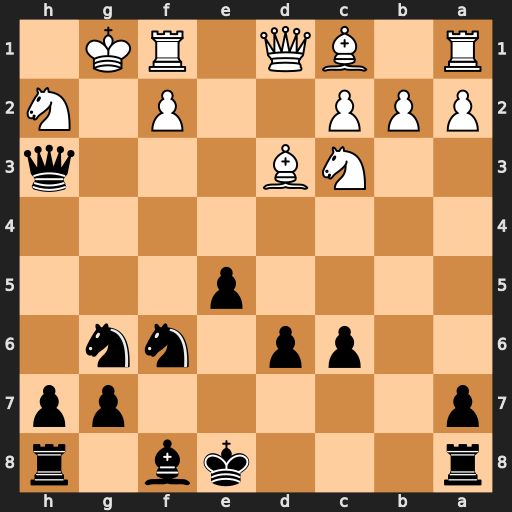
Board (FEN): r3kb1r/p5pp/2pp1nn1/4p3/8/2NB3q/PPP2P1N/R1BQ1RK1
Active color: b
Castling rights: kq
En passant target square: -
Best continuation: Nh4 Be4 Nxe4